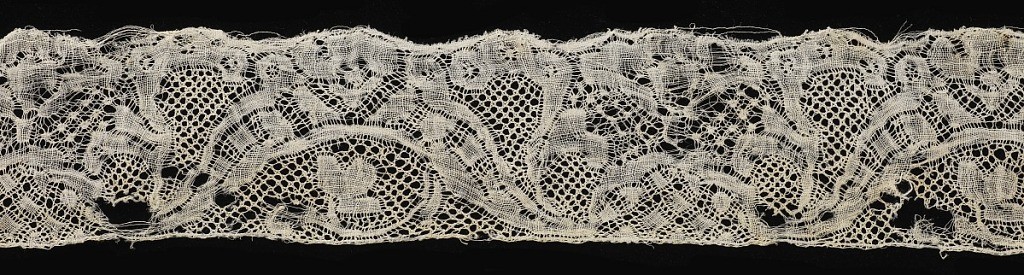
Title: Band
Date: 1700–1750
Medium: linen Technique: bobbin lace, Binche ground
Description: Band with scrolling vine.